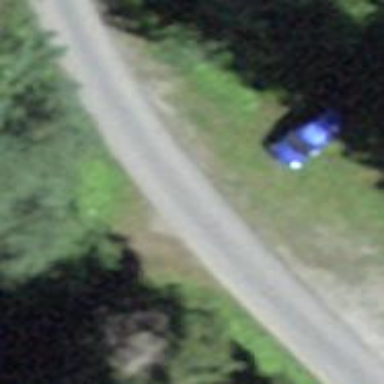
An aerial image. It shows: Unclassified road.